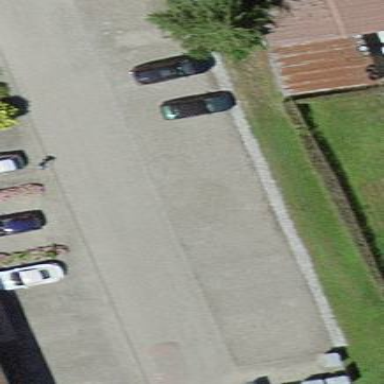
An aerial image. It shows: Parking available on the street side.